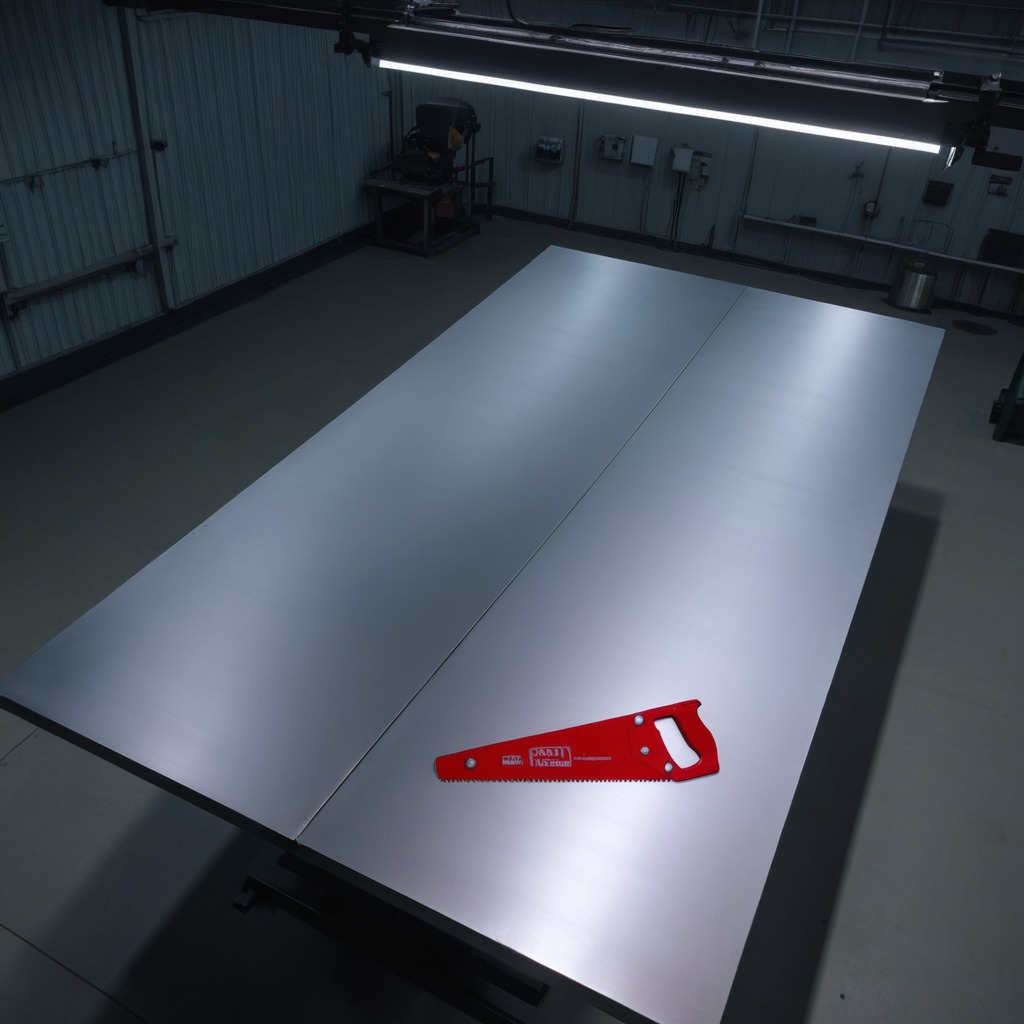
A metal saw is lying on the clean empty table in the basement in the evening soft directional lighting on the tabletop realistic grain studio-quality clarity centered framing